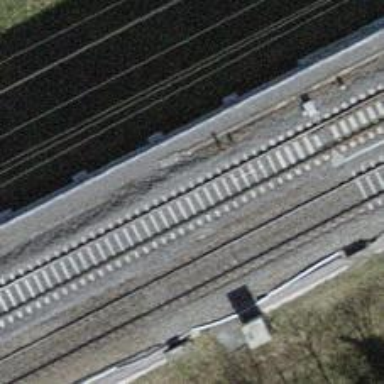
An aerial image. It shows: Railway switch.